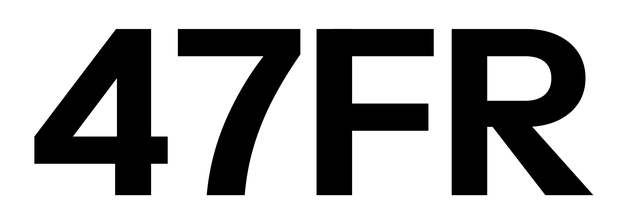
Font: InstrumentSans_Bold